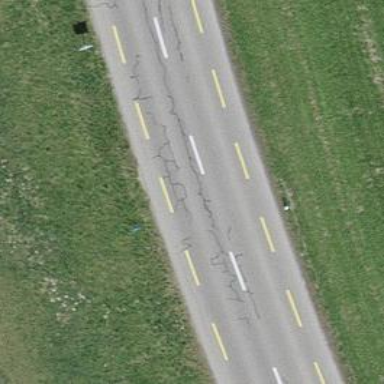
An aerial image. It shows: Primary highway with designated cycle lane.